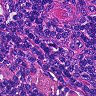
Metastatic tissue present: no